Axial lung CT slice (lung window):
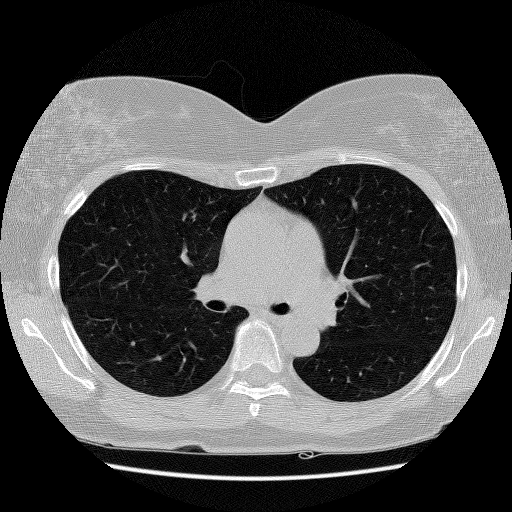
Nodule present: no